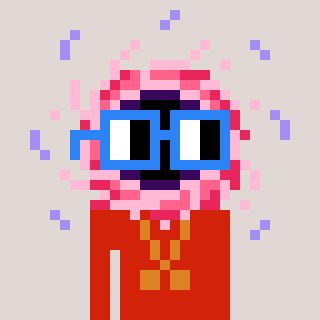
a pixel art character with square blue glasses, a blackhole-shaped head and a red-colored body on a warm background